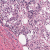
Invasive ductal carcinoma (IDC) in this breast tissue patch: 0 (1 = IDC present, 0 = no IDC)